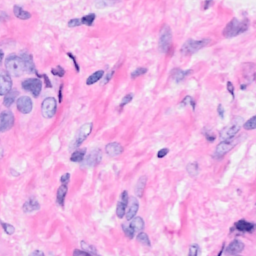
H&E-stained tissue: Breast